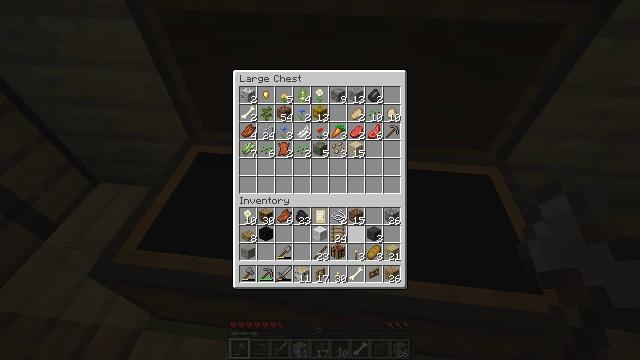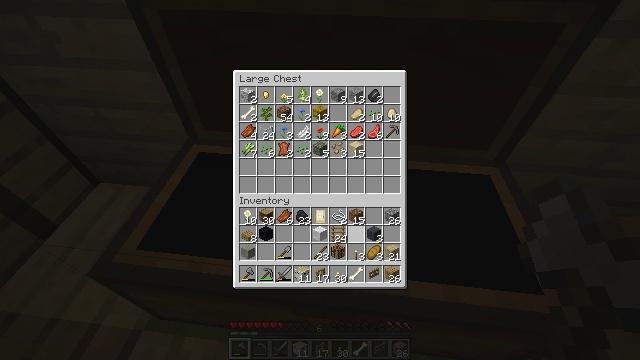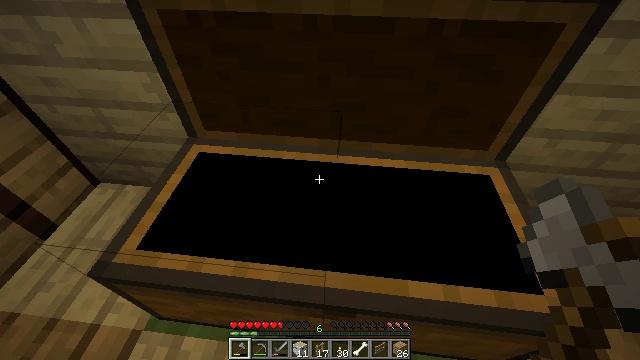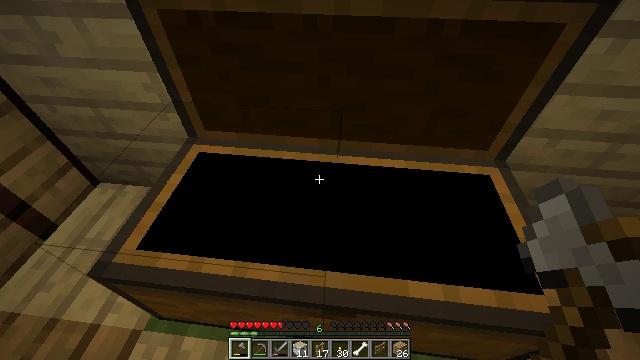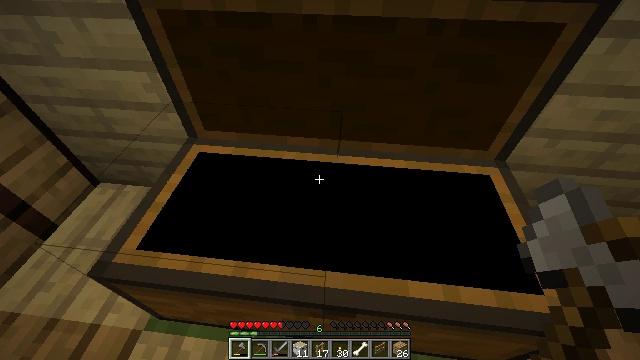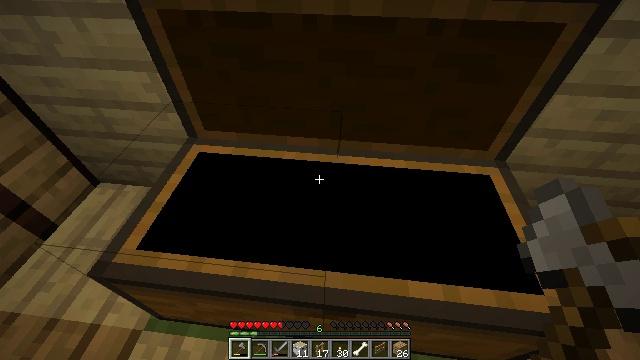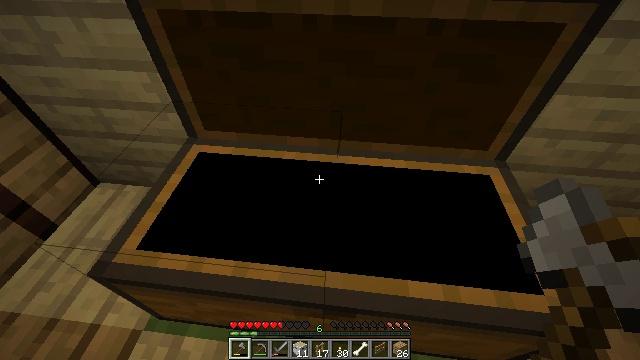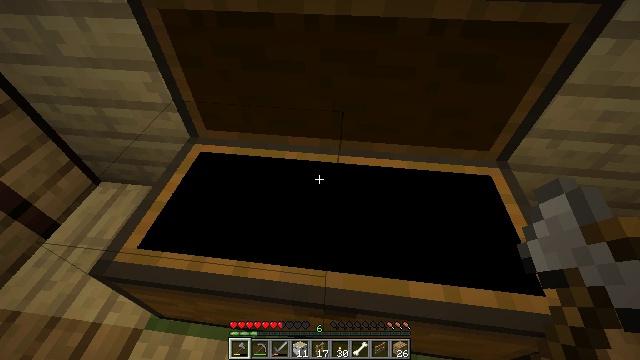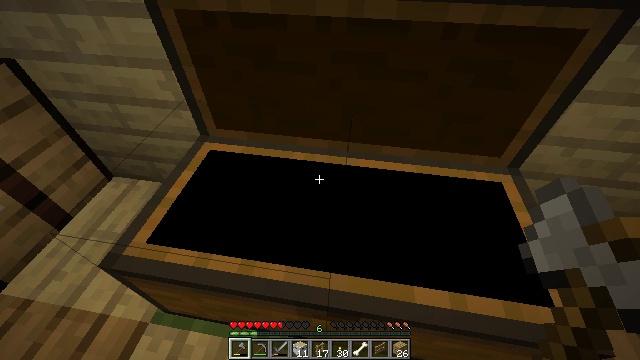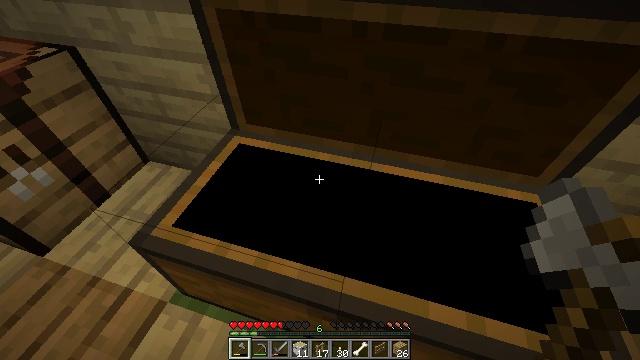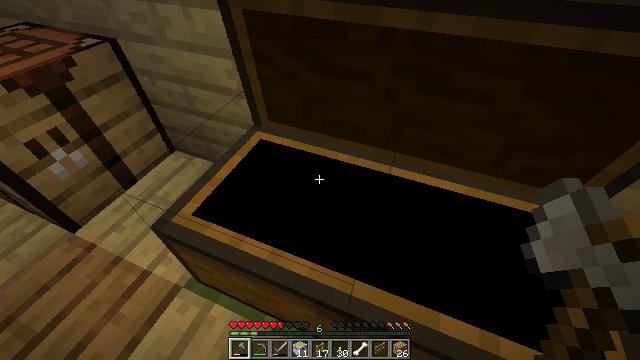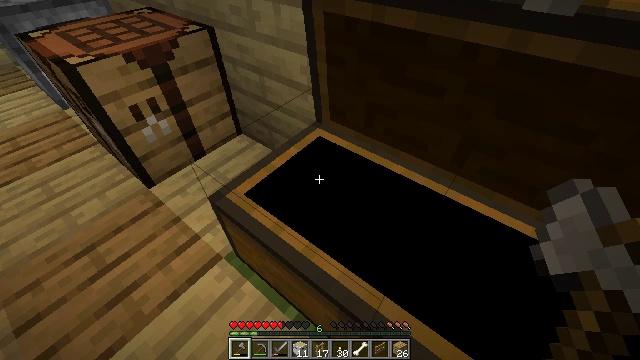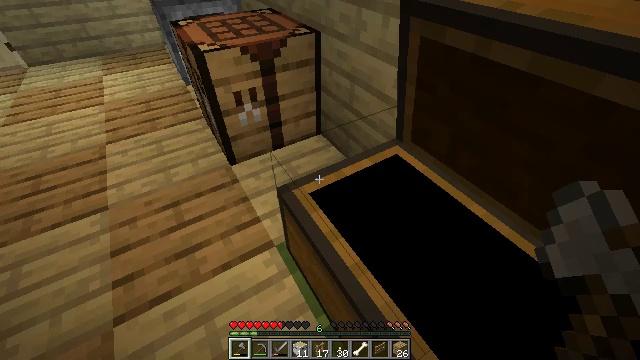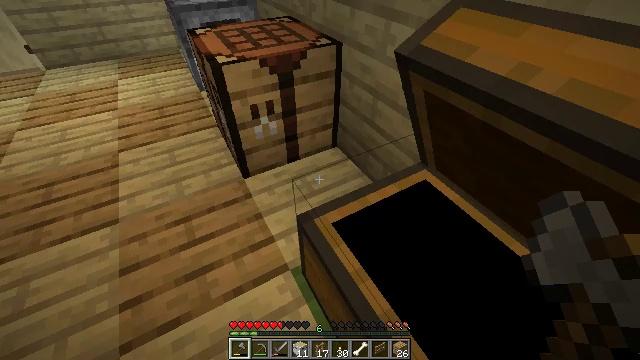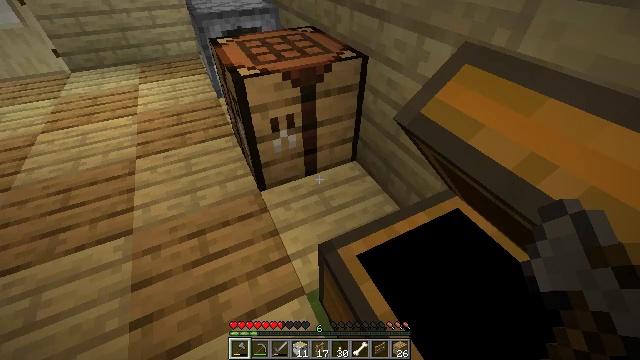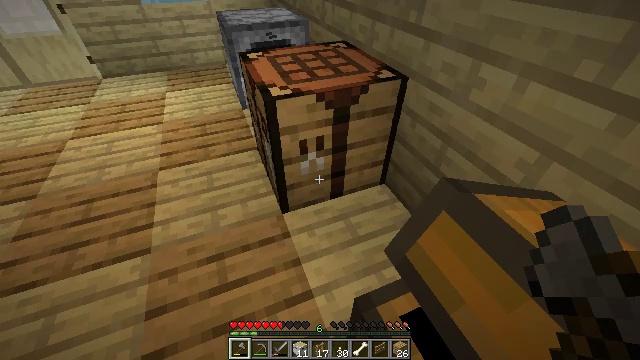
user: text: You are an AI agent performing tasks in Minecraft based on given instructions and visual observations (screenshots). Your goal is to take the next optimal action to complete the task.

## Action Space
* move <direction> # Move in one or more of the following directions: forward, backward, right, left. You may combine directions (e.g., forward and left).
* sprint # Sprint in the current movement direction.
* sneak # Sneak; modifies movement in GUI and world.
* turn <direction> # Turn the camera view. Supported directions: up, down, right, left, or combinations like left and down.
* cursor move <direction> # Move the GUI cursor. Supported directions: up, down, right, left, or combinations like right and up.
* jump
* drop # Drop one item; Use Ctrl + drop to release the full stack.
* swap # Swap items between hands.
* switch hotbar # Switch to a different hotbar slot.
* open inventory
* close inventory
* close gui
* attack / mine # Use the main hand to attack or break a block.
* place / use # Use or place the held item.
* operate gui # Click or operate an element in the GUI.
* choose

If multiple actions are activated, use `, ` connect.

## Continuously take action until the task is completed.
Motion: motion action
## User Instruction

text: Use the crafting table and materials to craft a gray bed.
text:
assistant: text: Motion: no_op
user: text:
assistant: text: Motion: close inventory
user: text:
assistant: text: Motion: close inventory
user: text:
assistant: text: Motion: close inventory
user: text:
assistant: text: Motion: close inventory
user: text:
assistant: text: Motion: no_op
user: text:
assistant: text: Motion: no_op
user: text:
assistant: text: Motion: turn left
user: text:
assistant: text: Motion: turn left
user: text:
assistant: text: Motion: turn left
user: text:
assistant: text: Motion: turn left
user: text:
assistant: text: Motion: move forward, turn left and up
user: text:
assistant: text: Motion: move forward, turn left
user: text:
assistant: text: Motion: move forward, turn left
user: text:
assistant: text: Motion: move forward, turn left and up
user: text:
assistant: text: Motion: move forward, turn left and up
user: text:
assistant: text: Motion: move forward, turn left and up
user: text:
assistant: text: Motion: move forward, turn left
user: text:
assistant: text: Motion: move forward
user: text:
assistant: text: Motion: move forward, turn left
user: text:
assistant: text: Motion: move forward
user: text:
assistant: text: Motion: move forward
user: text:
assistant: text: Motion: move forward
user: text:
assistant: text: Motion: move forward, turn right
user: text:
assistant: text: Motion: move forward, turn right and down
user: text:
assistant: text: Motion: move forward, turn right and down
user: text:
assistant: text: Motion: move forward, turn right and down
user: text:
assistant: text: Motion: turn right and down
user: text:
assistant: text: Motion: turn right
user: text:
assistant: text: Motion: turn right